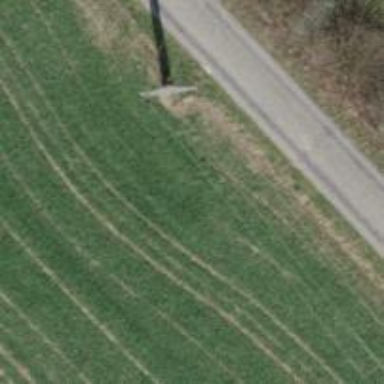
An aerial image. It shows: Power pole.